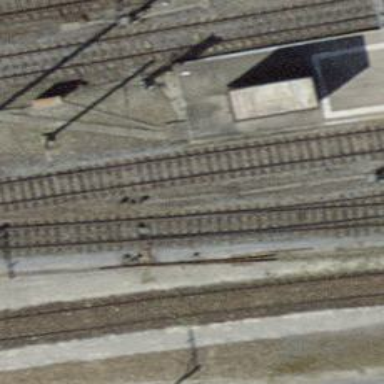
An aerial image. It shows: Railway siding with one electrified track and contact line.